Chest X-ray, AP view. Patient: 58 years old, sex M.
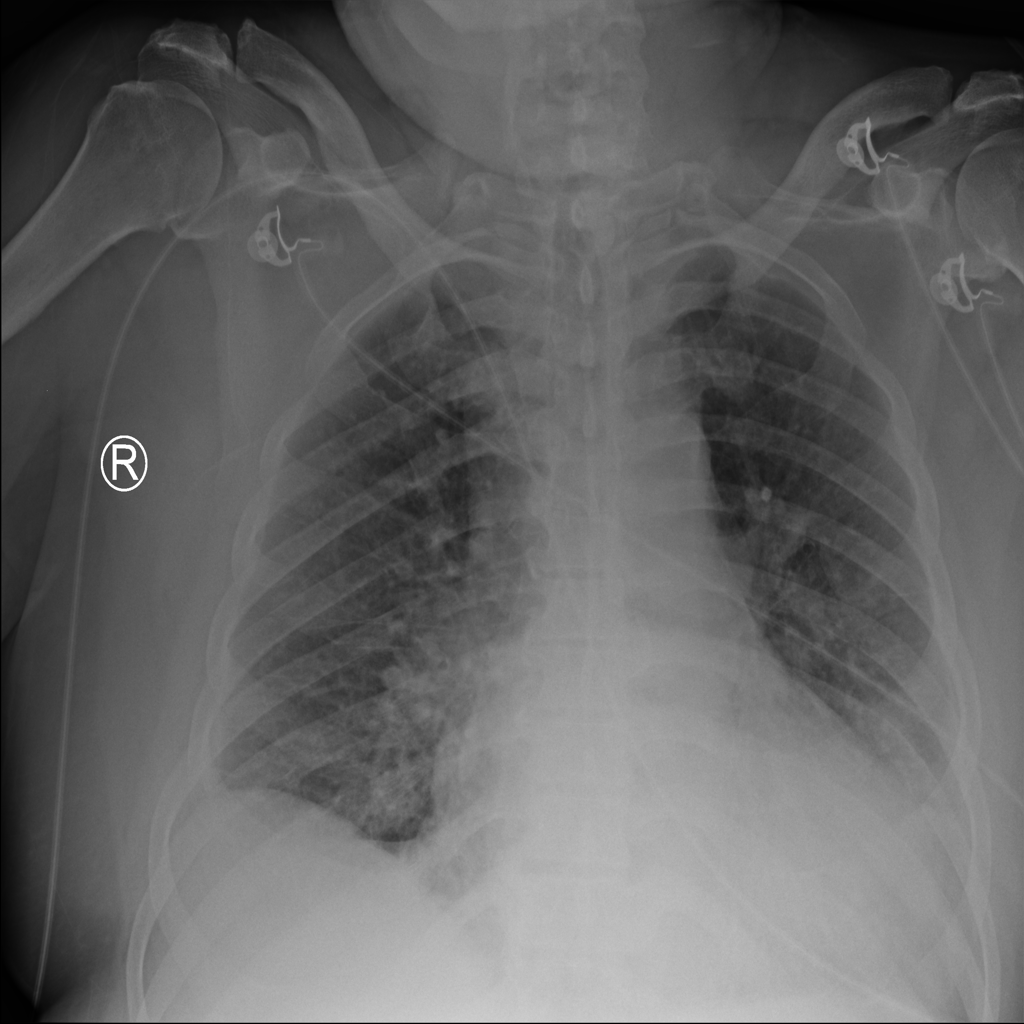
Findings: Atelectasis, Cardiomegaly